Question: '''
<div class="form-group">In-Store Exclusive.
<div class="make-switch pull-right">
<input type="checkbox" id="radstuff" <%if (offer.get('inStoreOnly')) {%>checked<%}%> disabled>
</div>
</div>
'''

I am really trying to do something after the 'On or Off' state is toggled. Default is OFF, OK; but I want to hit 'ON' and do something. Say trigger a link opening. I cannot figure out how to access this.
'''
coolfunction: function() {
if offer.get('#radstuff').is('.switch-on');
{
window.open("http://www.facebook.com/sharer.php?s=100&p[title]=YOUR_TITLE&p[summary]=YOUR_SUMMARY&p[url]=YOUR_URL&p[images[0]=YOUR_IMAGE_TO_SHARE_OBJECT.com",'_blank');
},
'''
Update: Most Recent Attempt.
'''
coolfunction: function ()
offer.get('#radstuff').parent().is('.switch-on') {
/* return true; */
alert('Test');
},
'''
After clicking 'OFF' as the above output referenced; NADA.
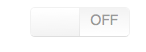
Answer: Assuming you're using <URL>, you're not accessing the correct markup to find '.switch-on'.
The markup that is created looks kind of like:
'''
<div class='make-switch has-switch' >
<div class='switch-on switch-animate'>
<input type='checkbox' checked />
....
</div>
</div>
'''
You're code is expecting the 'input[checkbox]' element to get the '.switch-on / .switch-off' classes, but it is a div one level higher. So maybe something like:
'''
offer.get('#radstuff').parent().is('.switch-on')
'''